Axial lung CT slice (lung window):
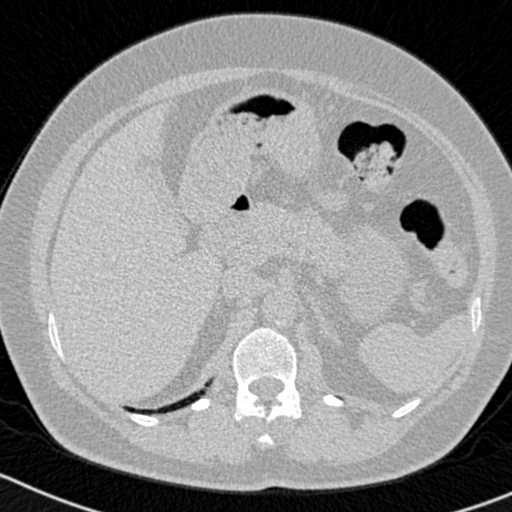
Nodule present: no